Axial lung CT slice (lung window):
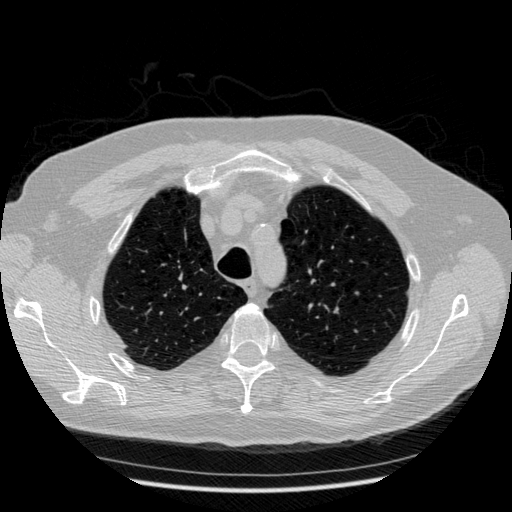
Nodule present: no